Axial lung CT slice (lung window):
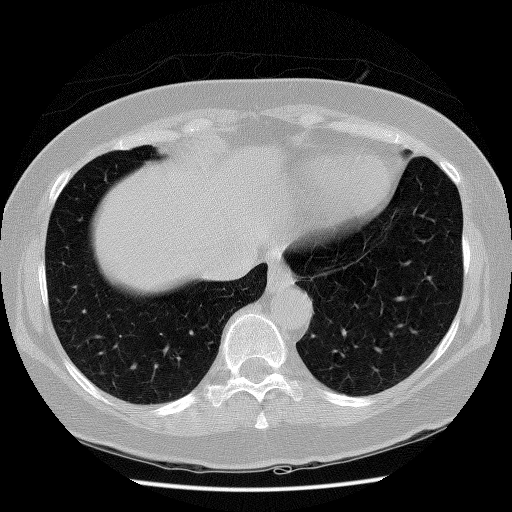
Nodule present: no